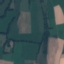
Land use / land cover class: Pasture